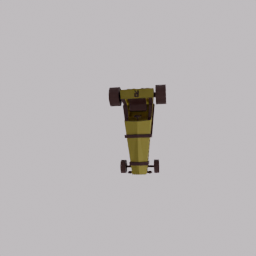
Label: mechanical